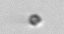
Label: nanoplankton_mix